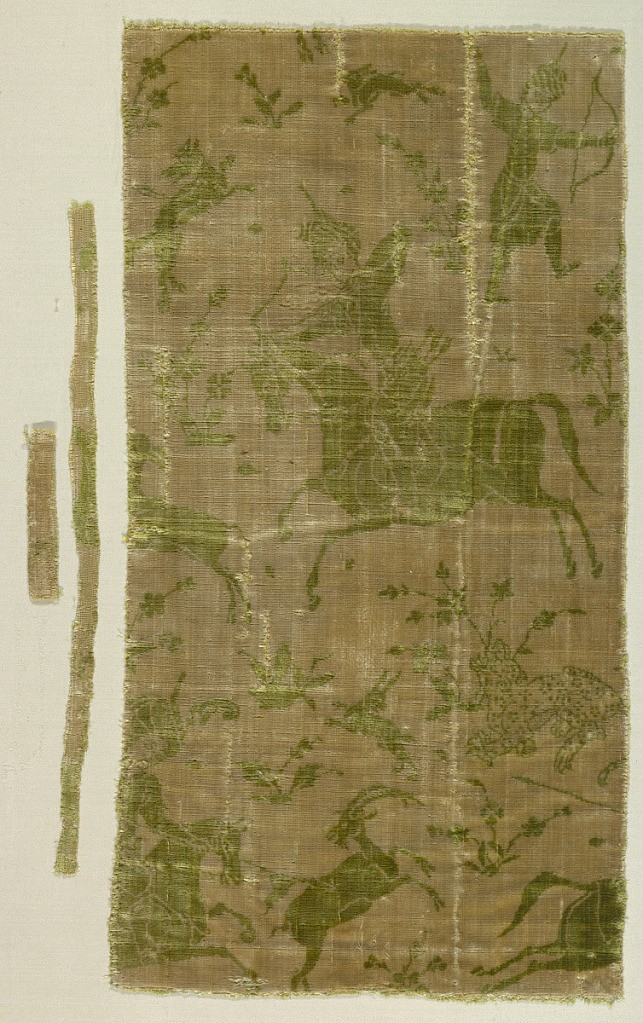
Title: Fragment
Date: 16th century
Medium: silk Technique: supplementary warp pile (velvet)
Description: Slightly less than one unit of a straight repeat of a hunting scene with man on horse aiming arrow at deer, standing man with bow having shot a fox, leopard, rabbit and bushes. Colors: Light green pattern on off white background.